Question: first of all, I am well aware that there are two other questions about the same topic I'm about to inquire, and I must sadly say that they haven't worked for me.
As it stands I am trying to create a simple WCF service which is to be consumed by a desktop application. I created it off the WCF Service Application that is offered through the New -> Project in Visual Studio 2013. That project has a template which has these two files: An interface called IService1.cs and the Service which is called Service1.svc.
Right out of the box this whole package works, but when I decide to rename those files with "IReservationService" and "ReservationService" respectively and put in my own code (which I can't find any mistakes in, not yet), when I decide to see if it's all working I get this bad boy:

I regret to tell you that some parts of it are in Spanish, if you can't interpret them just yell at me and I will translate all of it for you.
This is the code involved:
'''
namespace WebService
{
[ServiceContract]
public interface IReservationService
{
[OperationContract]
List<Business.Reservation> RequestReservationRetrieval();
}
}
'''
'''
namespace WebService
{
public class ReservationService : IReservationService, IDisposable
{
ReservationRepository repo;
public List<Business.Reservation> RequestReservationRetrieval()
{
//code goes here, skipped it so it doesn't clutter
}
private void ChangeSyncDate(DateTime date)
{
//code goes here, skipped it so it doesn't clutter
}
public void Dispose()
{
repo.Dispose();
}
}
}
'''
As soon as I change the code in those two classes (IService1.cs and Service1.svc) which I assumed would have been refactored for mine to fit somewhat perfectly, that doesn't seem to be the case, and I get the error that is displayed in the image.
Any ideas on how to fix this?
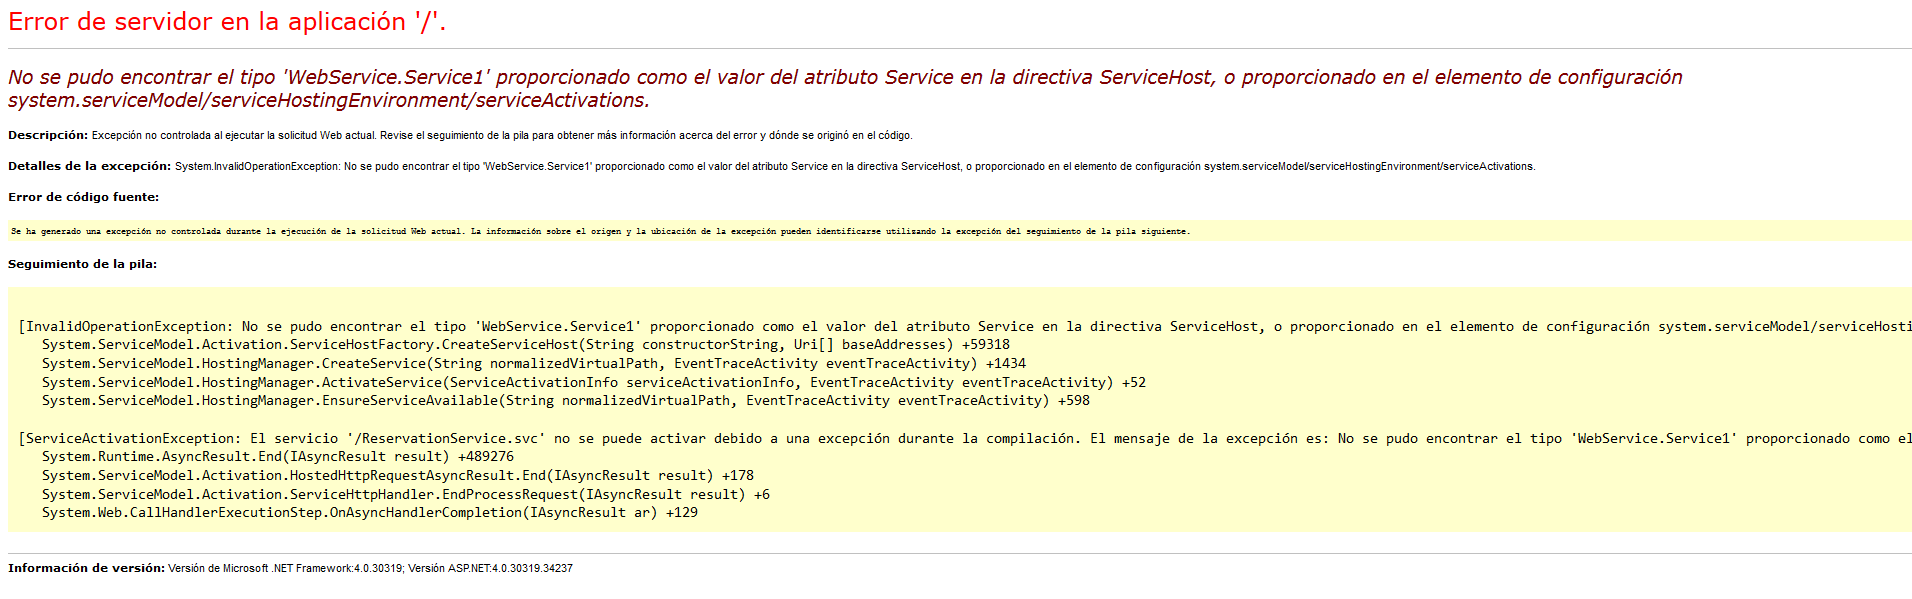
Answer: This was pretty much a refactoring nightmare, because the issue was somewhat hidden.
There's two files in ReservationService, or rather the Service that's to be consumed, in my case:
ReservationService.svc and ReservationService.svc.cs
ReservationService.svc contains just this tiny line:
'''
<%@ ServiceHost Language="C#" Debug="true" Service="WebService.Service1" CodeBehind="ReservationService.svc.cs" %>
'''
And oh, surprise, there it is. Service="WebService.Service1" is exactly what was causing all these issues.
In order to get to ReservationService.svc, or whatever it's called on your Project you need to Right Click the .svc and click "View Markup".
This is an issue no one should ever have to deal with, I swear.